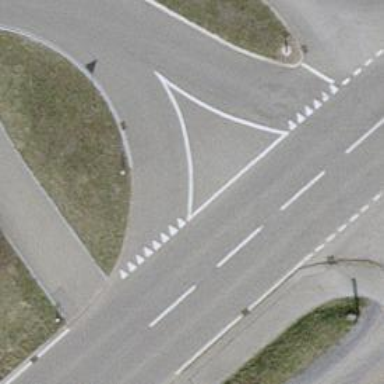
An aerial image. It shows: Road with "give way" sign.